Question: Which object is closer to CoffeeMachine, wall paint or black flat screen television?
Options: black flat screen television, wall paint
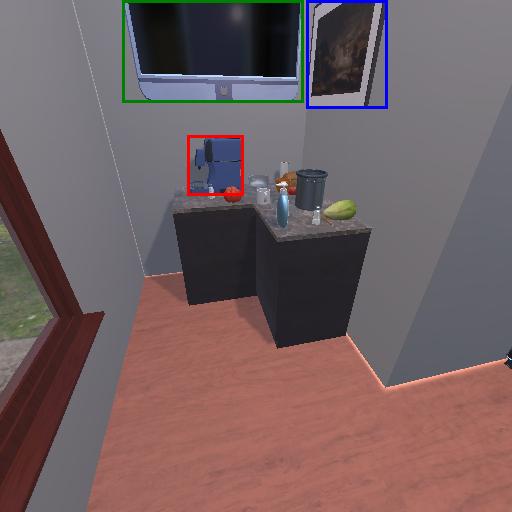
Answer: black flat screen television